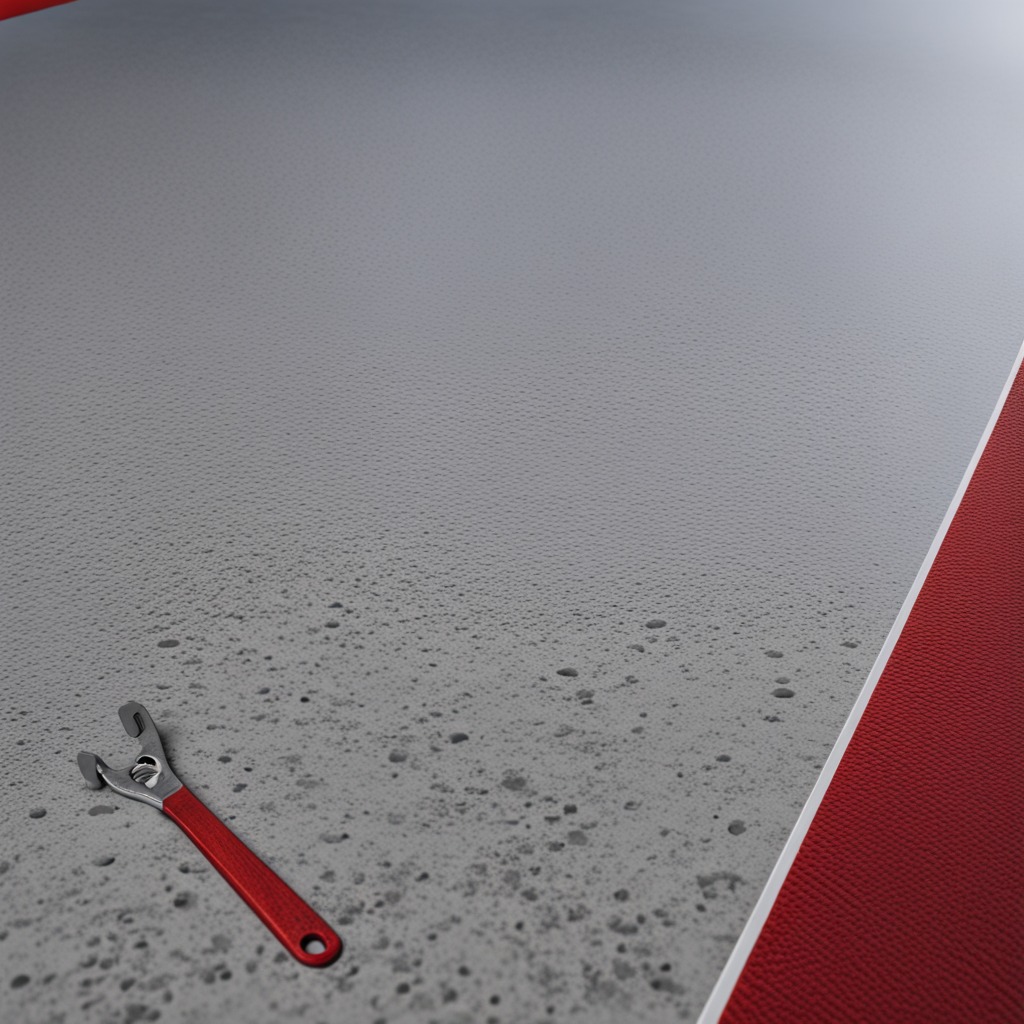
An wrench is lying on a clean granite tabletop covered with a red rubber mat inside a workshop under bright overhead lighting crisp shadows high clarity worn but beneath the mat